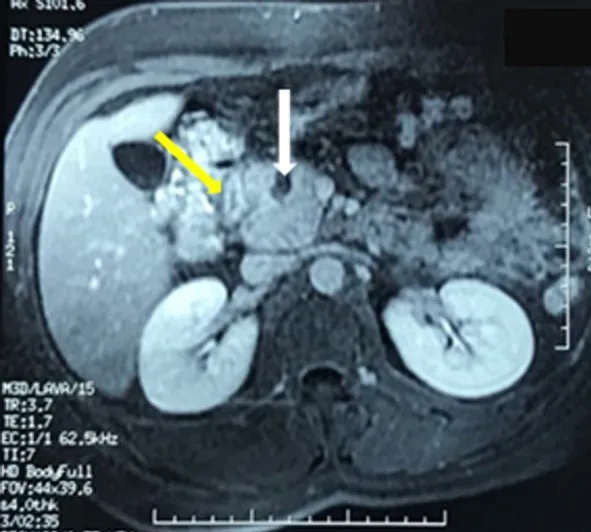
MRI findings: cystic lesions in the head of pancreas (white arrow), a hypertrophic duodenal wall (yellow arrow).
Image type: radiology (mri)